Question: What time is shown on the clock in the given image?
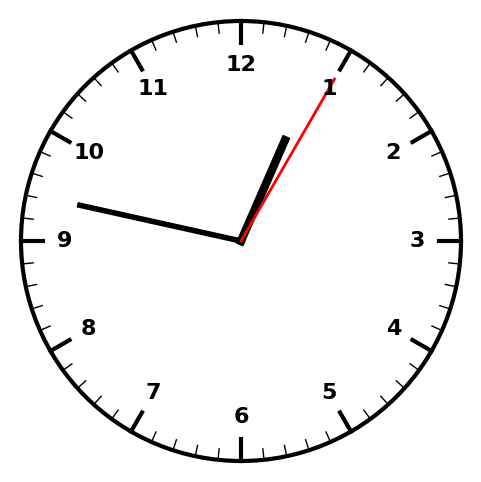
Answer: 12:47:05